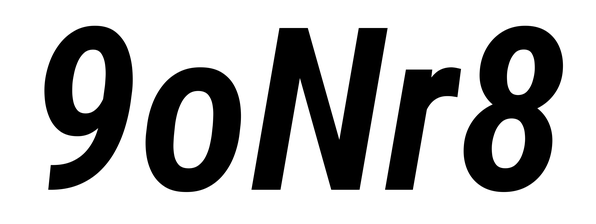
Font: Roboto-Italic_Condensed_SemiBold_Italic